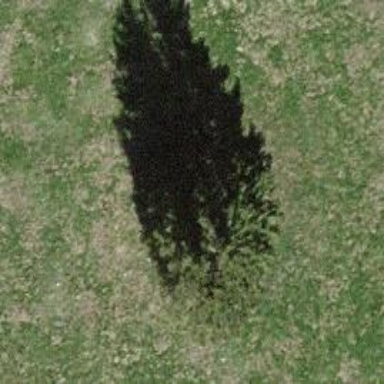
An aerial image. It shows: Beautiful tree in nature.